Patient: sex F, age 41
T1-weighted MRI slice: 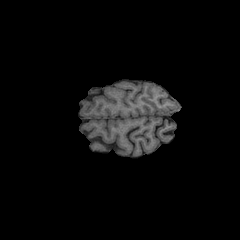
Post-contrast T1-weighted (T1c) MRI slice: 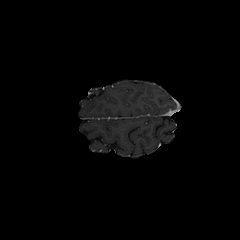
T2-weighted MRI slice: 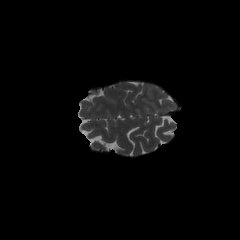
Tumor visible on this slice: no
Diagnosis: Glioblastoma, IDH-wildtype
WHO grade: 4